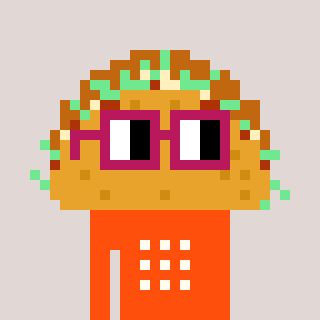
a pixel art character with square dark red glasses, a taco-shaped head and a orange-colored body on a warm background